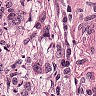
Metastatic tissue present: yes